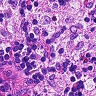
Metastatic tissue present: no